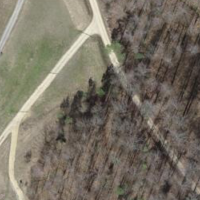
EUNIS habitat code: 41
Species observed at this site:
Phaneroptera falcata
Anacamptis pyramidalis
Chorthippus biguttulus